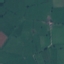
Label: Pasture